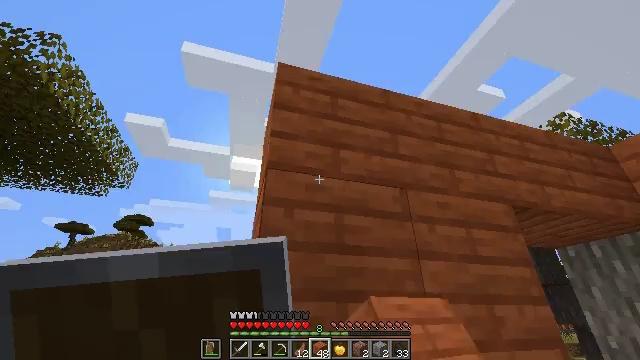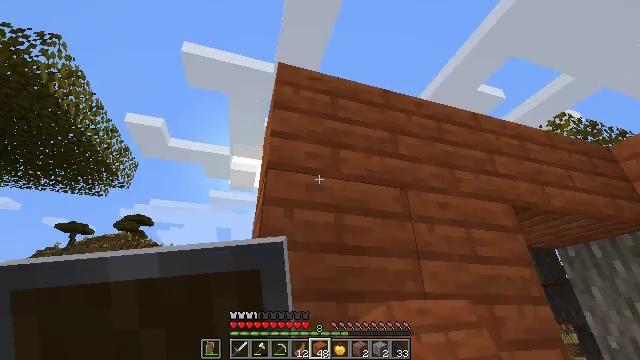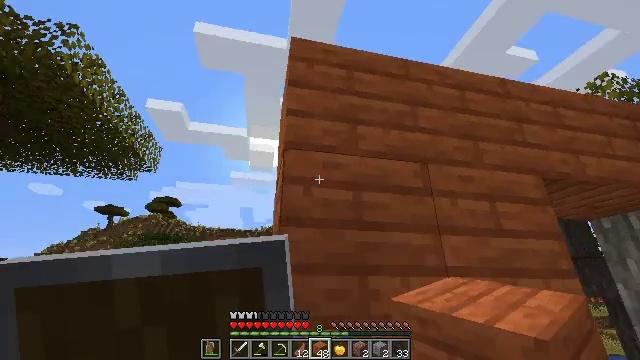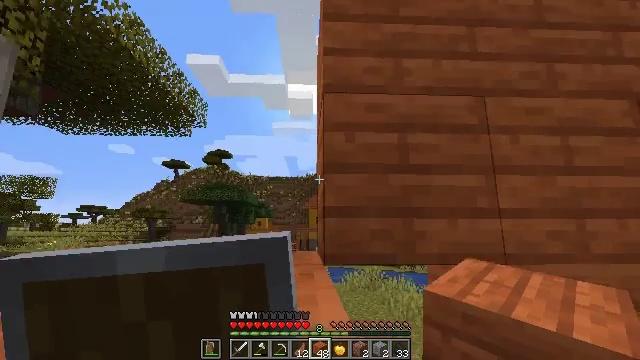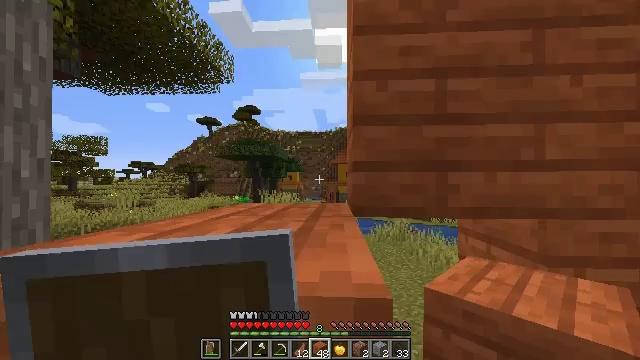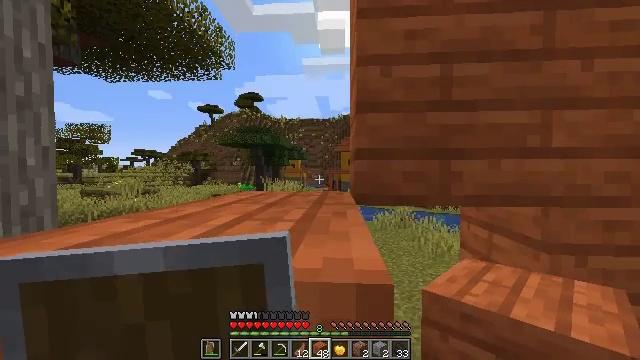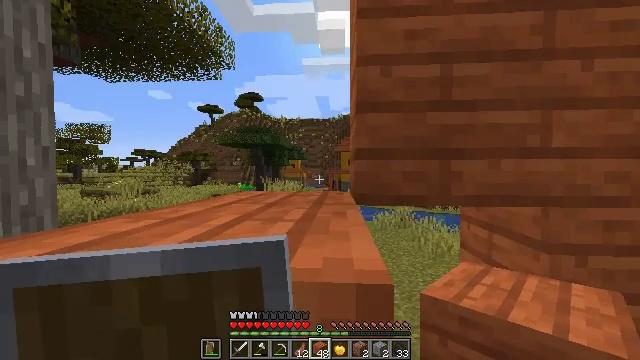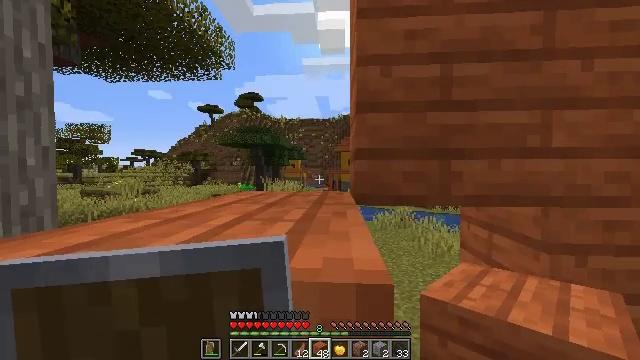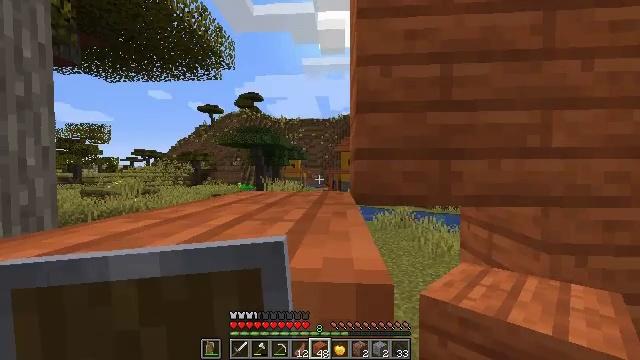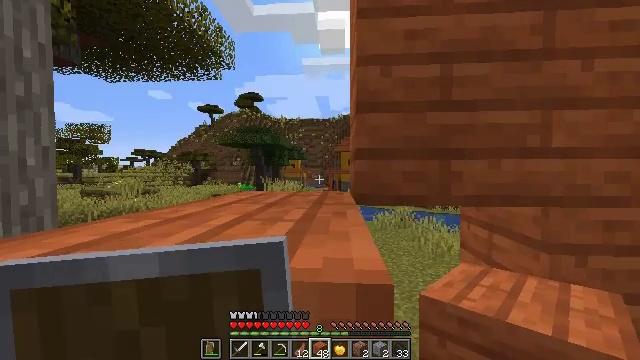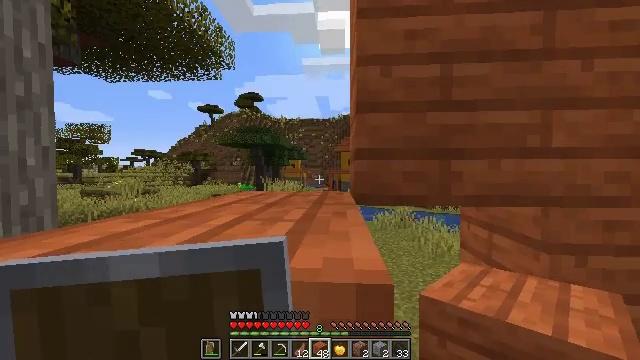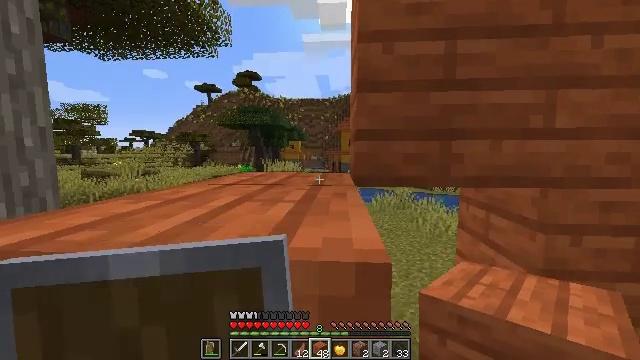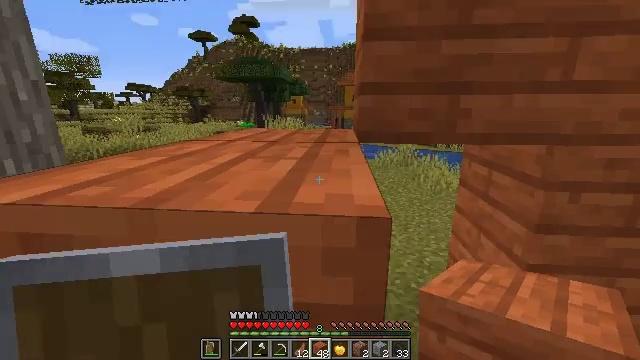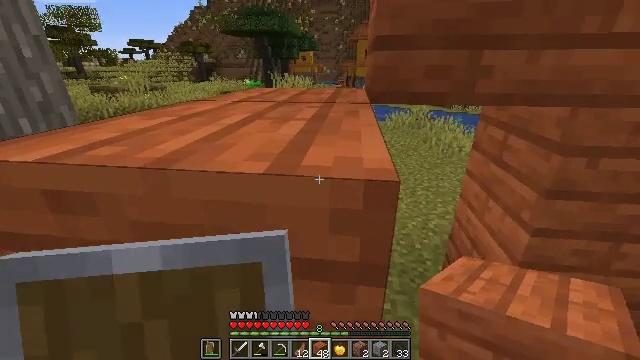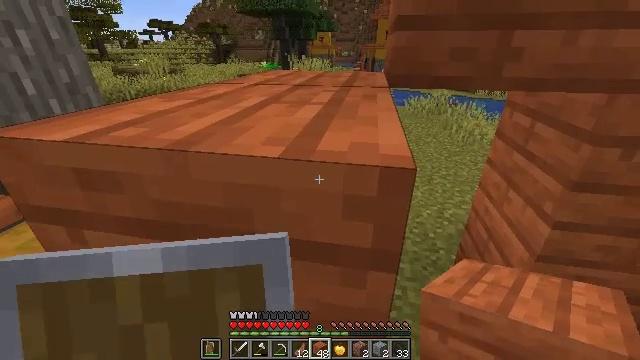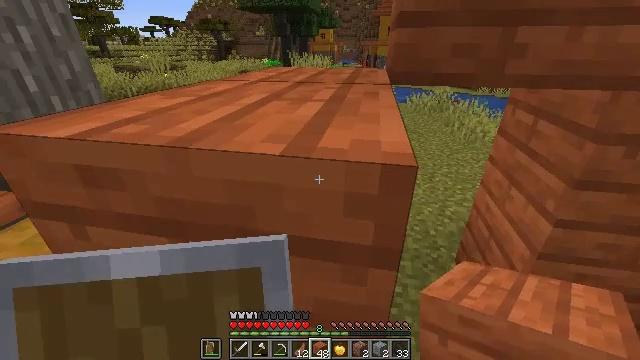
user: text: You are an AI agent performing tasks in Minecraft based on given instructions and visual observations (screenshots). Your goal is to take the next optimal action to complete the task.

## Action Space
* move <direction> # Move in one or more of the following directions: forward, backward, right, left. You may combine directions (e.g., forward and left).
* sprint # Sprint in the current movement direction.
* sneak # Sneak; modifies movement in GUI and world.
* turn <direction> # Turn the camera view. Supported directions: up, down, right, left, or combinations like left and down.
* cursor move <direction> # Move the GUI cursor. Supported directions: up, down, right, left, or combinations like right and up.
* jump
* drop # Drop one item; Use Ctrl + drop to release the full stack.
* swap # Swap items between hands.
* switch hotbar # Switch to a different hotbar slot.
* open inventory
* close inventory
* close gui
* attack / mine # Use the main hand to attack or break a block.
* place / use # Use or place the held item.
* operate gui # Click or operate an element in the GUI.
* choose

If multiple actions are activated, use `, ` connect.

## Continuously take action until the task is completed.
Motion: motion action
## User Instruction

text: Mine acacia planks.
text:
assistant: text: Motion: no_op
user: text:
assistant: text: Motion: turn left and down
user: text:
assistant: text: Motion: turn left and down
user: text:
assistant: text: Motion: turn left and down
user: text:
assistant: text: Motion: turn down
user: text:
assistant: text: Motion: no_op
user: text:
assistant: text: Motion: no_op
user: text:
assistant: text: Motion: no_op
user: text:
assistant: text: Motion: no_op
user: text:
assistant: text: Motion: no_op
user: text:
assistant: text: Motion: turn down
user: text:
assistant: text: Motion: turn down
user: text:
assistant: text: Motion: turn left and down
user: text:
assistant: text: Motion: turn left and down
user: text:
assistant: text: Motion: no_op
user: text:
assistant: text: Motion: no_op
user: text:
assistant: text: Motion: switch to hotbar 2
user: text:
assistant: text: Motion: switch to hotbar 2
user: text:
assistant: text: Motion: turn right, switch to hotbar 2
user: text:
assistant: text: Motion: turn right and up
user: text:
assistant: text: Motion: turn up, attack / mine
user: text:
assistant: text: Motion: attack / mine
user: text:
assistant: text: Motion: attack / mine
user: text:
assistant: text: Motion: attack / mine
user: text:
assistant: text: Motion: attack / mine
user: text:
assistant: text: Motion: attack / mine
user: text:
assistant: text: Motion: attack / mine
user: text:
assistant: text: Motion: attack / mine
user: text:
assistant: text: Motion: attack / mine
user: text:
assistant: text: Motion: attack / mine